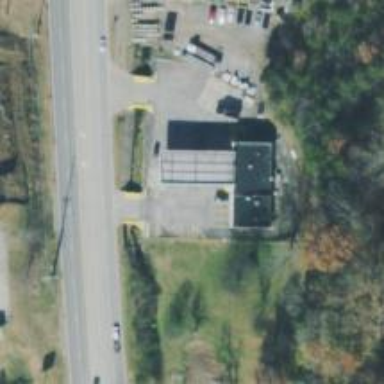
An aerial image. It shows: Convenience shop.